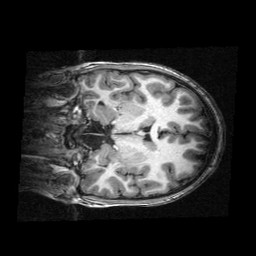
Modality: T1w
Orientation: coronal
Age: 14
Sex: male
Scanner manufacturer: siemens
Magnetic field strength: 3 T
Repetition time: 2.3 s
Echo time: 0.00336 s